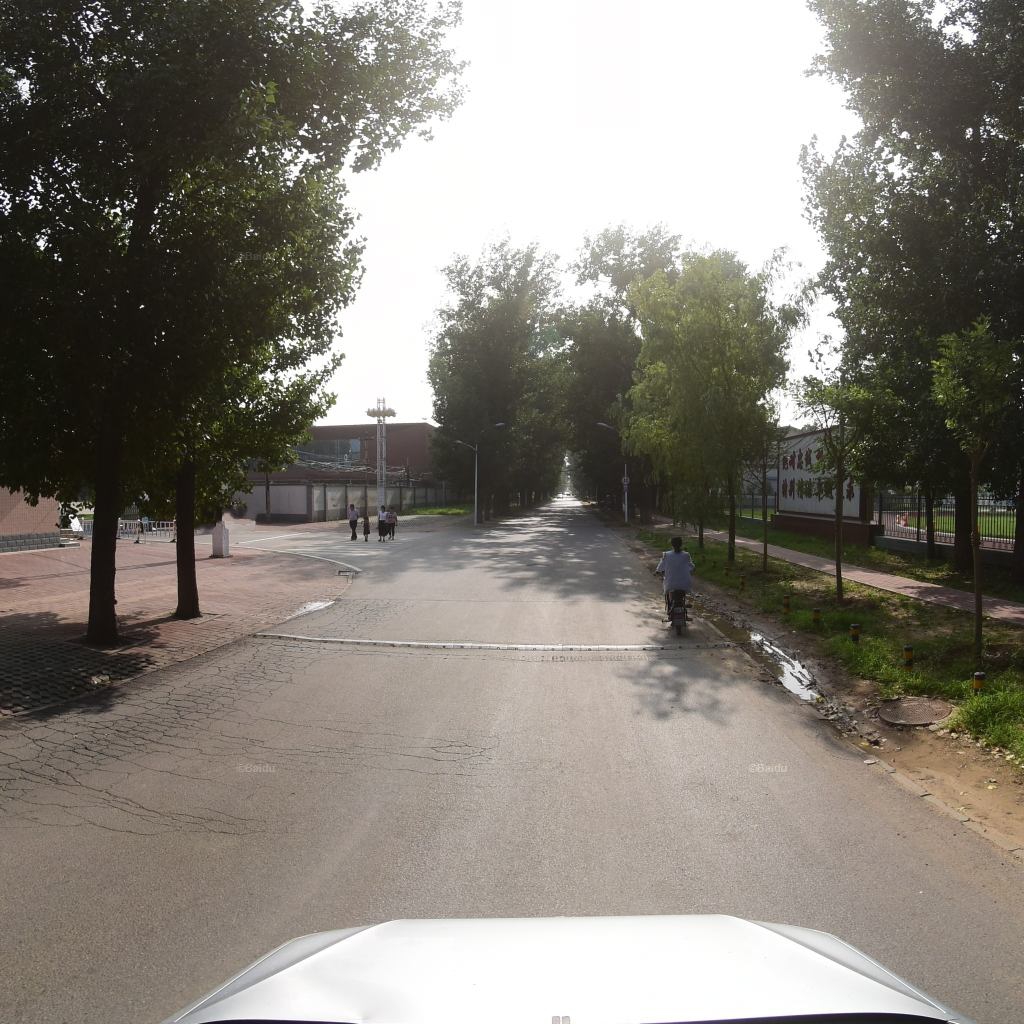
Region: Fengtai
Road damage annotations: alligator crack, manhole cover